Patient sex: M
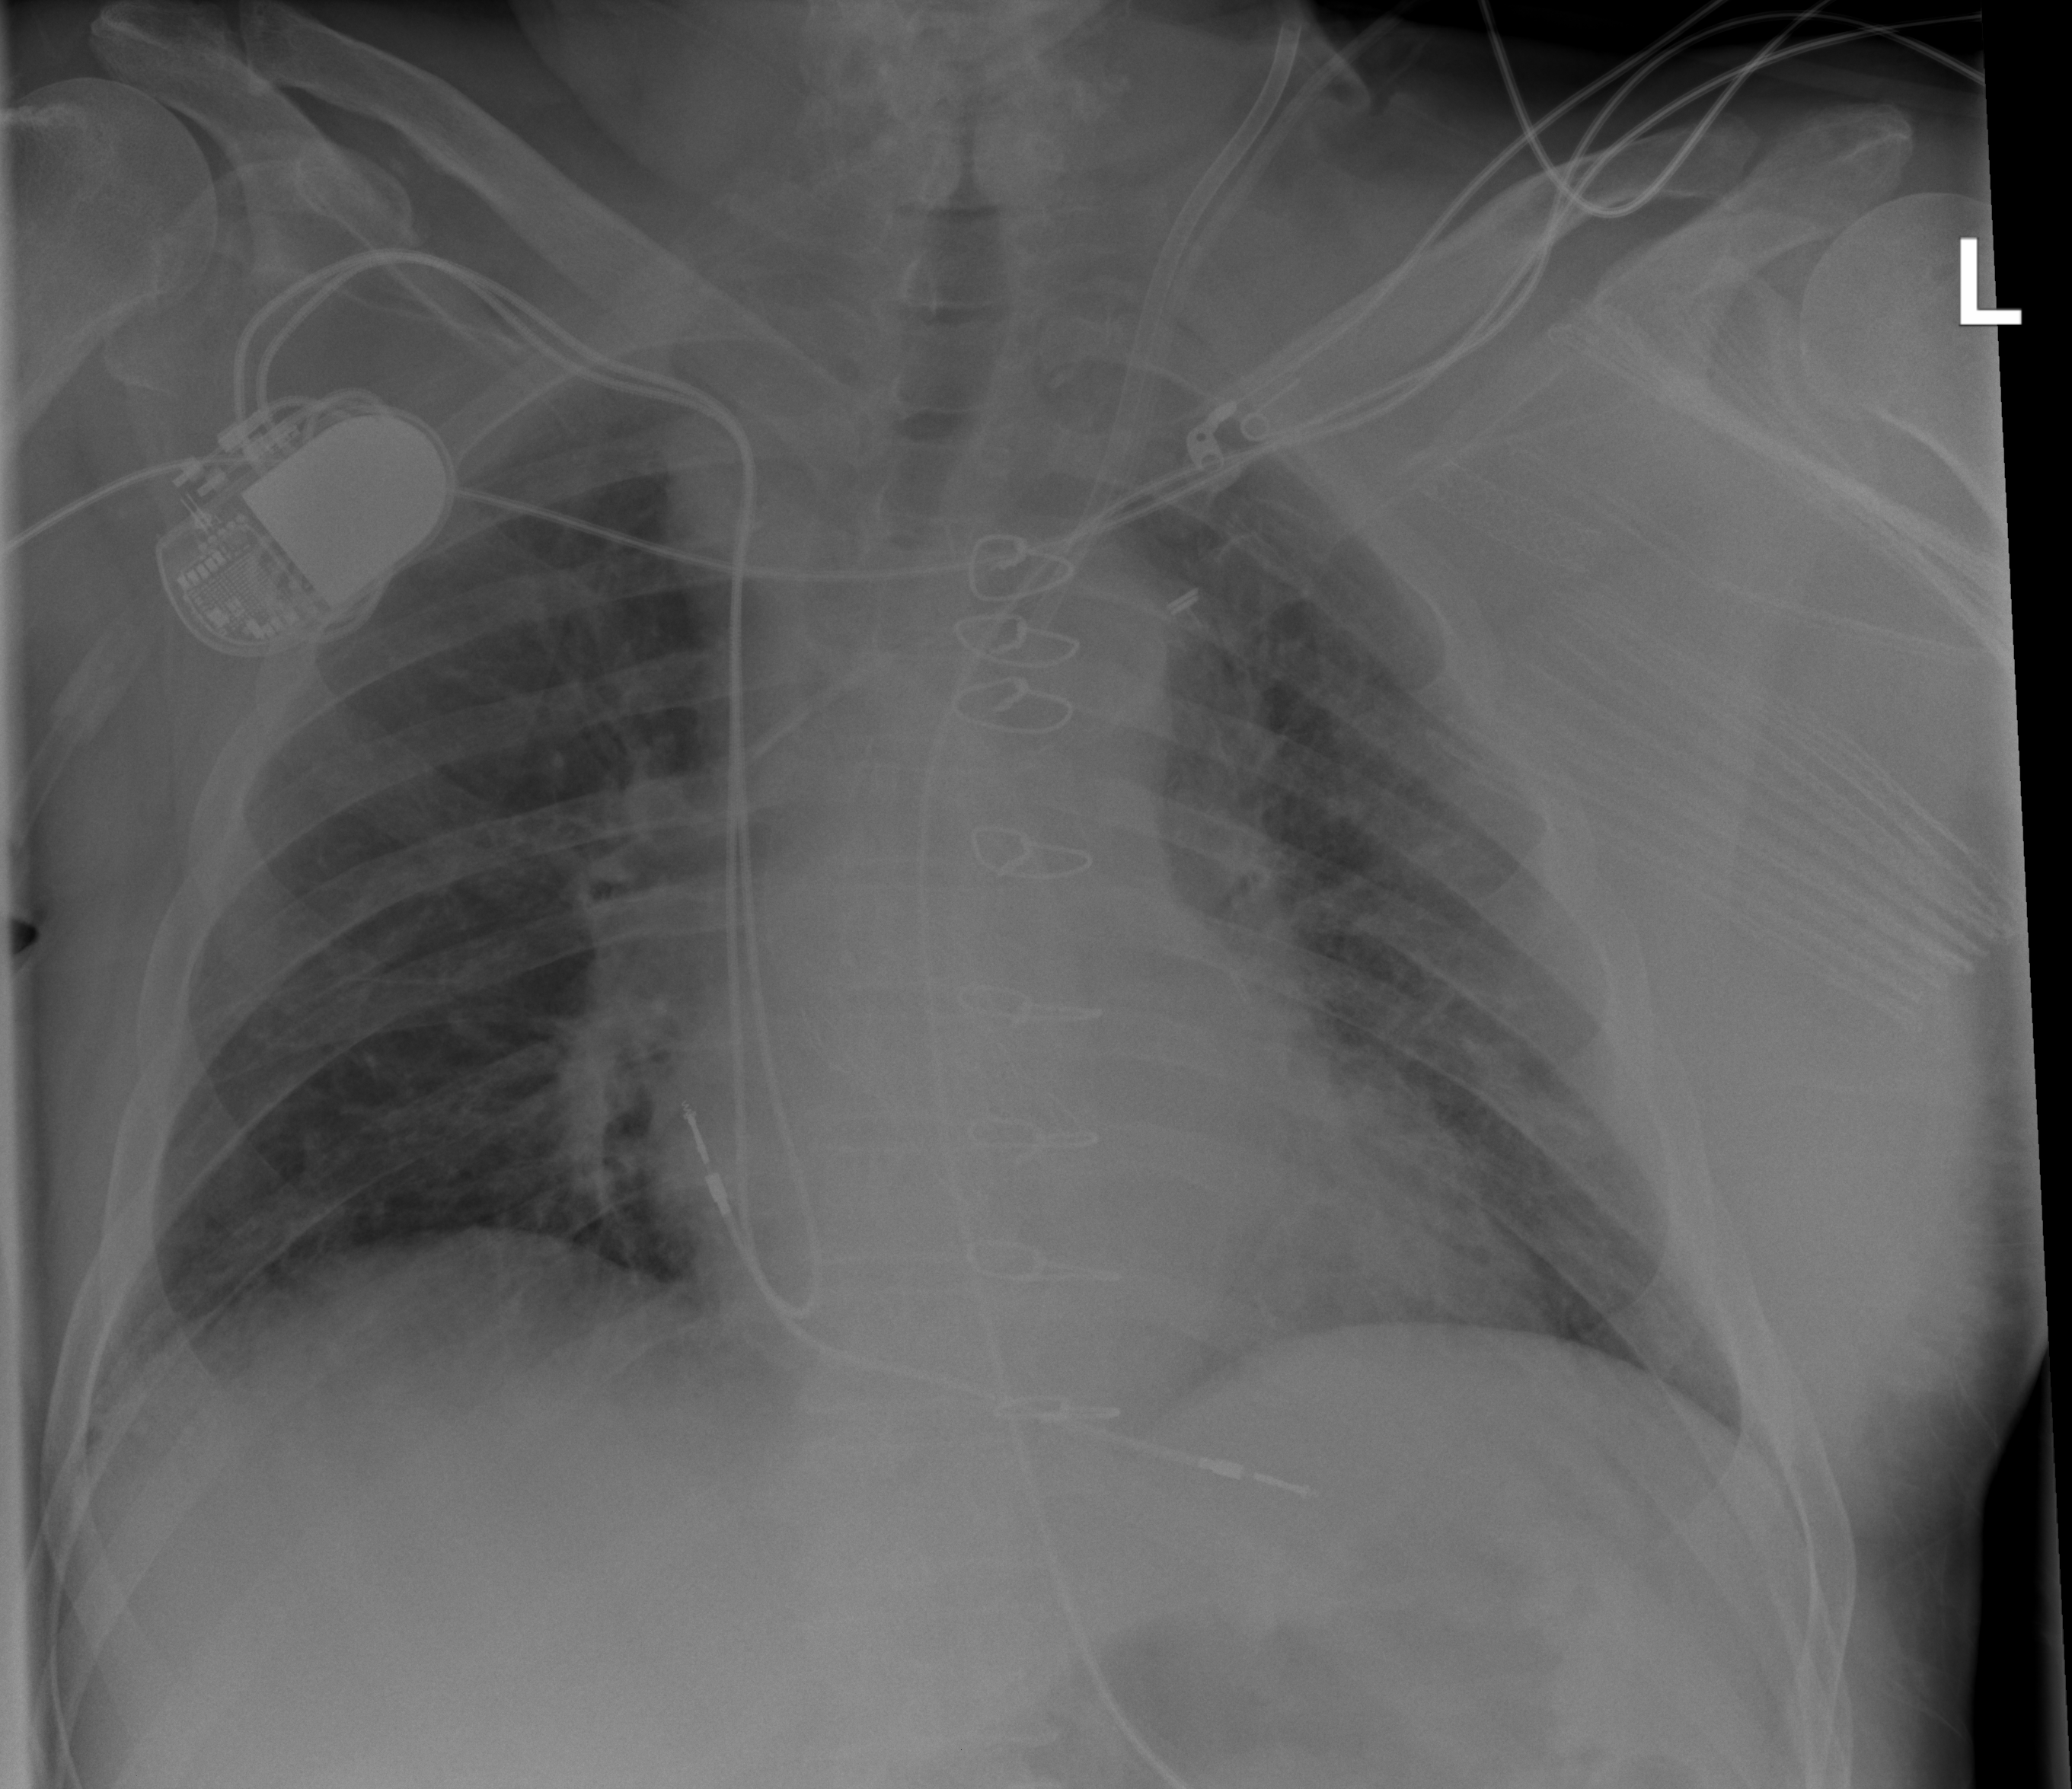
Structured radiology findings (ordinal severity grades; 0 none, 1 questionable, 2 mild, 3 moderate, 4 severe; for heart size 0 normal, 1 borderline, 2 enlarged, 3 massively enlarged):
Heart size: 2
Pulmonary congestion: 0
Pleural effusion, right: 0
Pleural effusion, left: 0
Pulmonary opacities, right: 0
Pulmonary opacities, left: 0
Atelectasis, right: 2
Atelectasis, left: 2